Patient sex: M
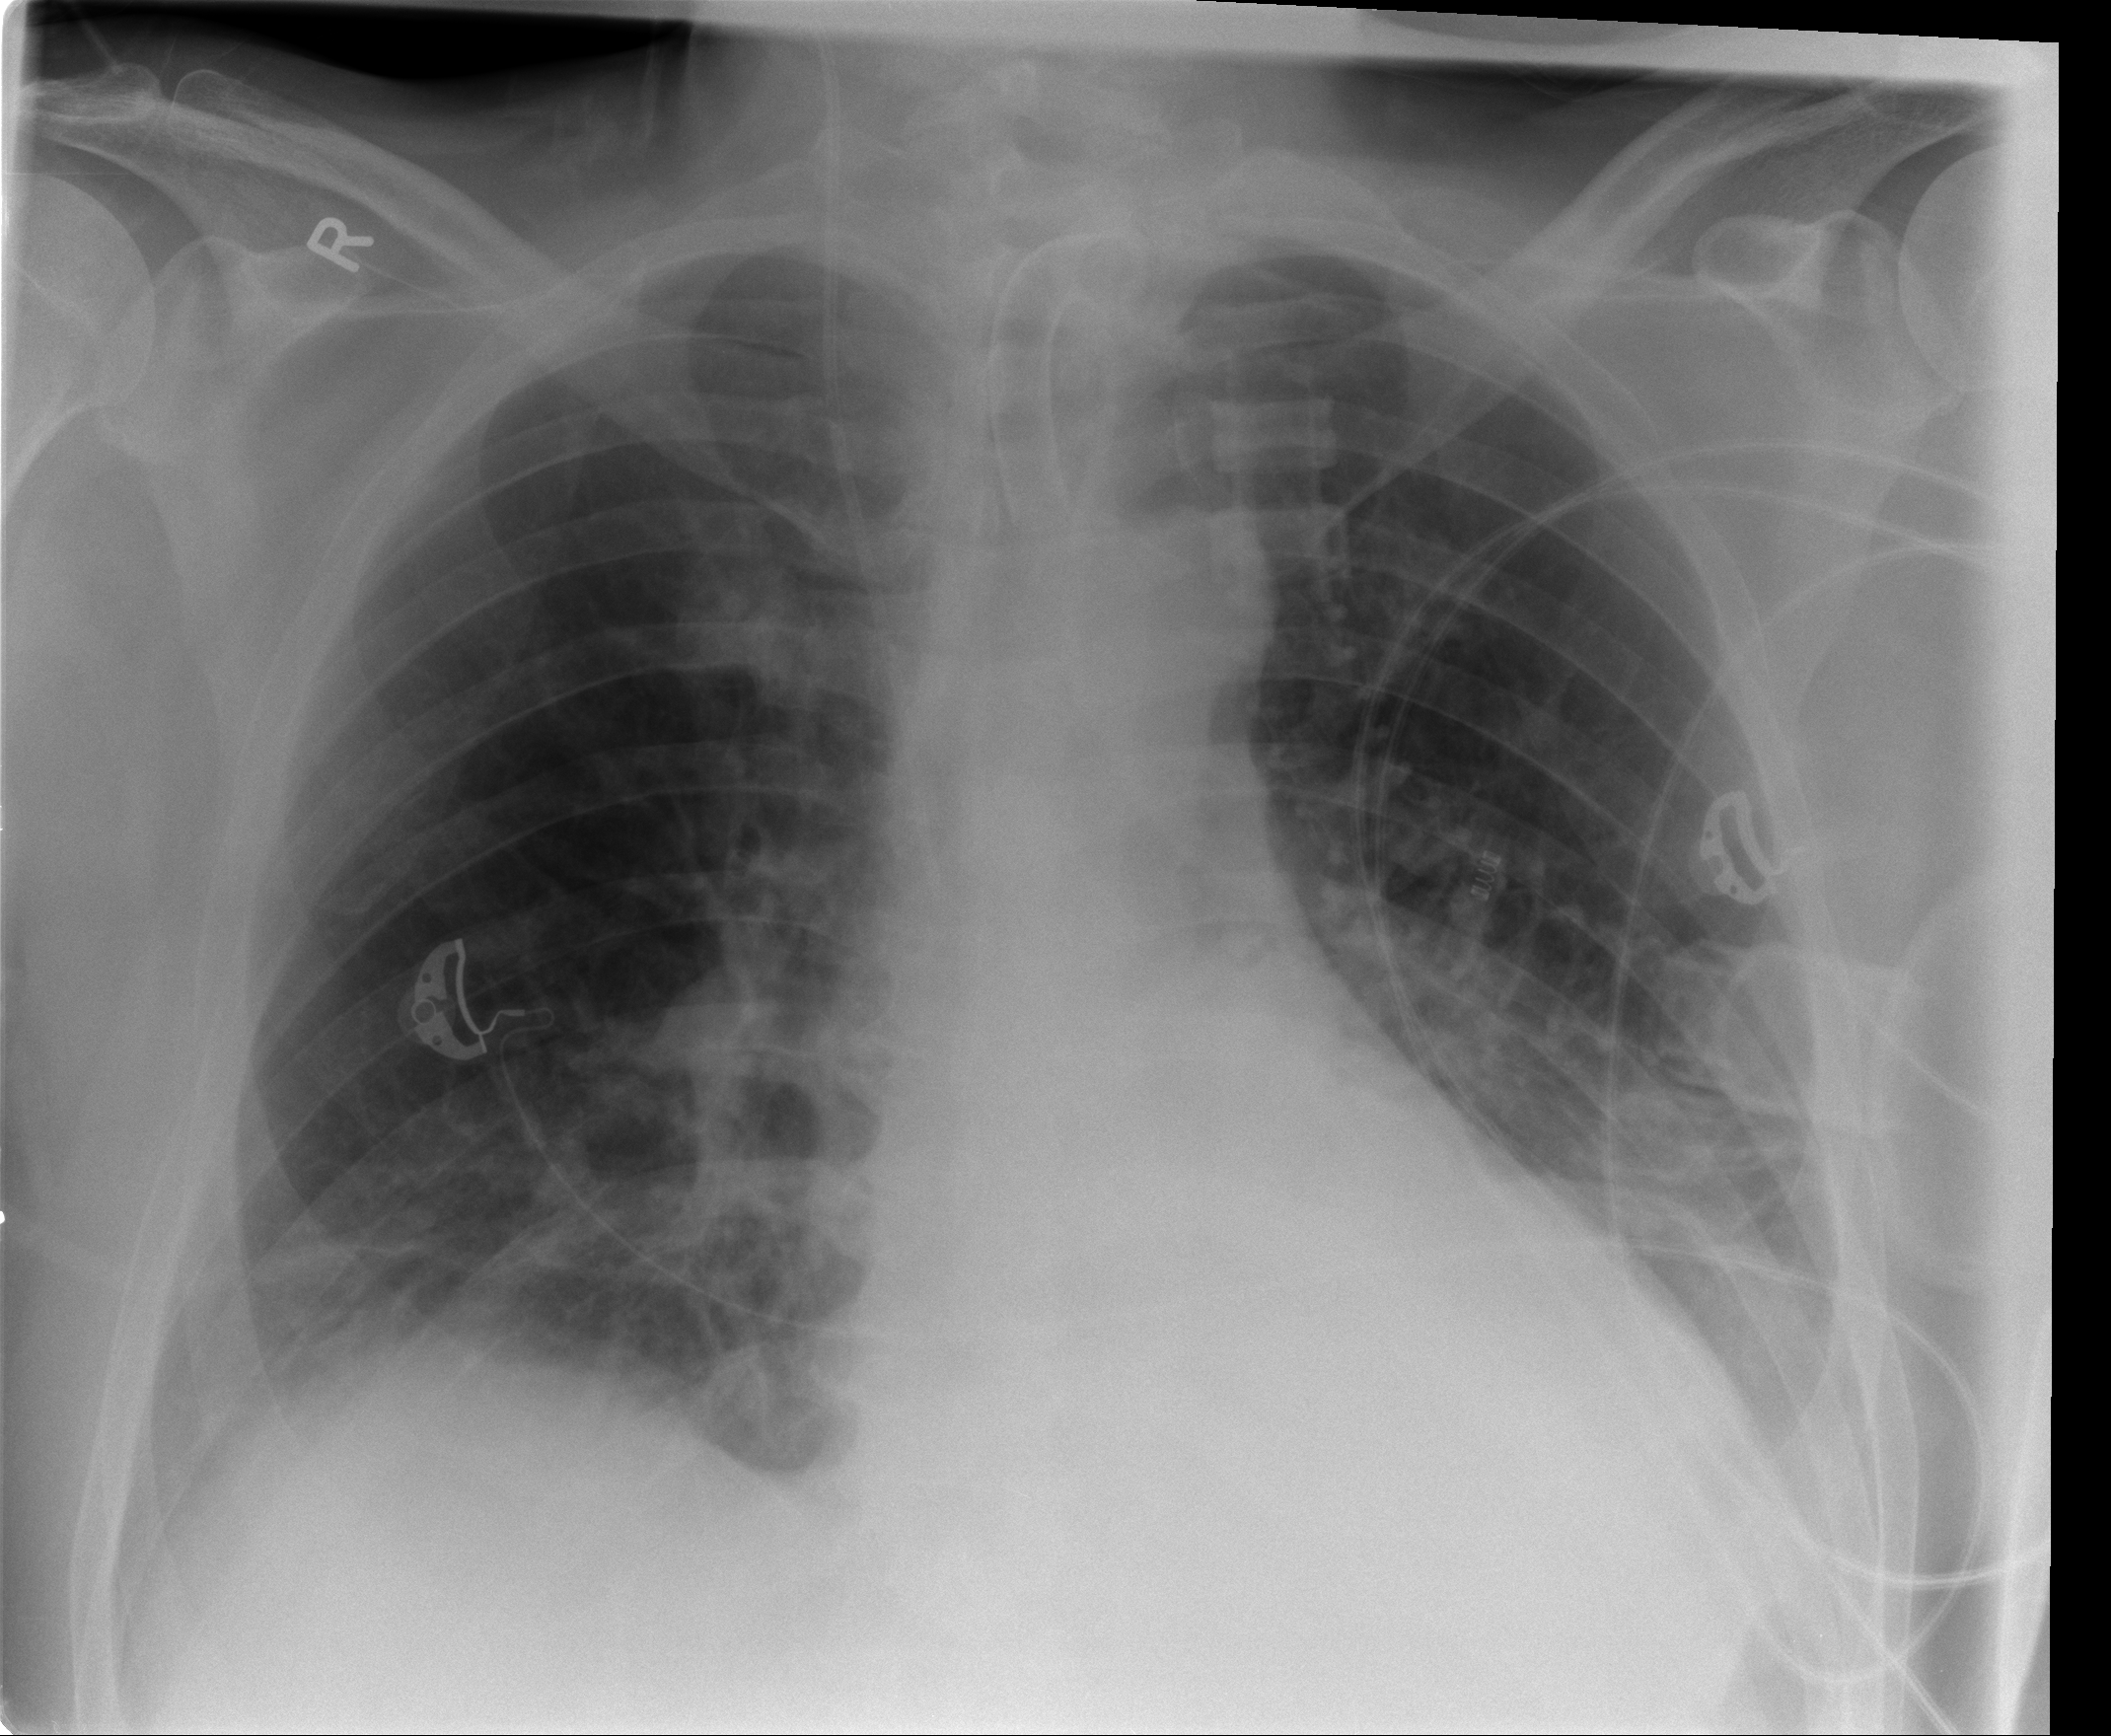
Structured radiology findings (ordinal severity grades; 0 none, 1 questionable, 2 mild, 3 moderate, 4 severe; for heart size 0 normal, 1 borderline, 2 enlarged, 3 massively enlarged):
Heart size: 0
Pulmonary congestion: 1
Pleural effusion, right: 1
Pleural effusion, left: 1
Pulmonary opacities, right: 1
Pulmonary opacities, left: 0
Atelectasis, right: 1
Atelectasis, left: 1